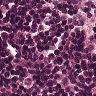
Metastatic tissue present: no